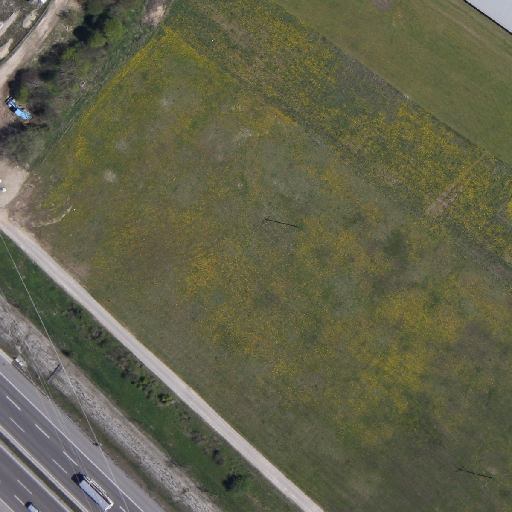
Referring expression: impervious surface